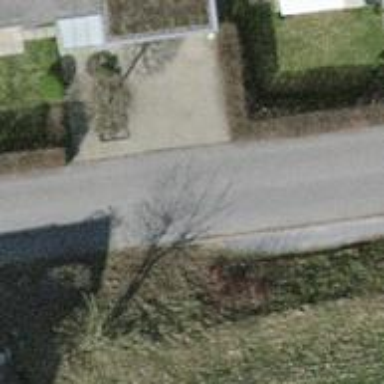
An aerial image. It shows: Hedge barrier.